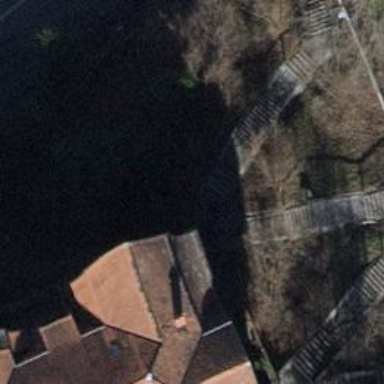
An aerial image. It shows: Set of steps on the road.